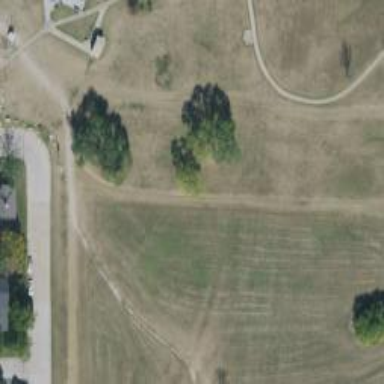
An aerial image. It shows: Disc golf basket.